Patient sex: F
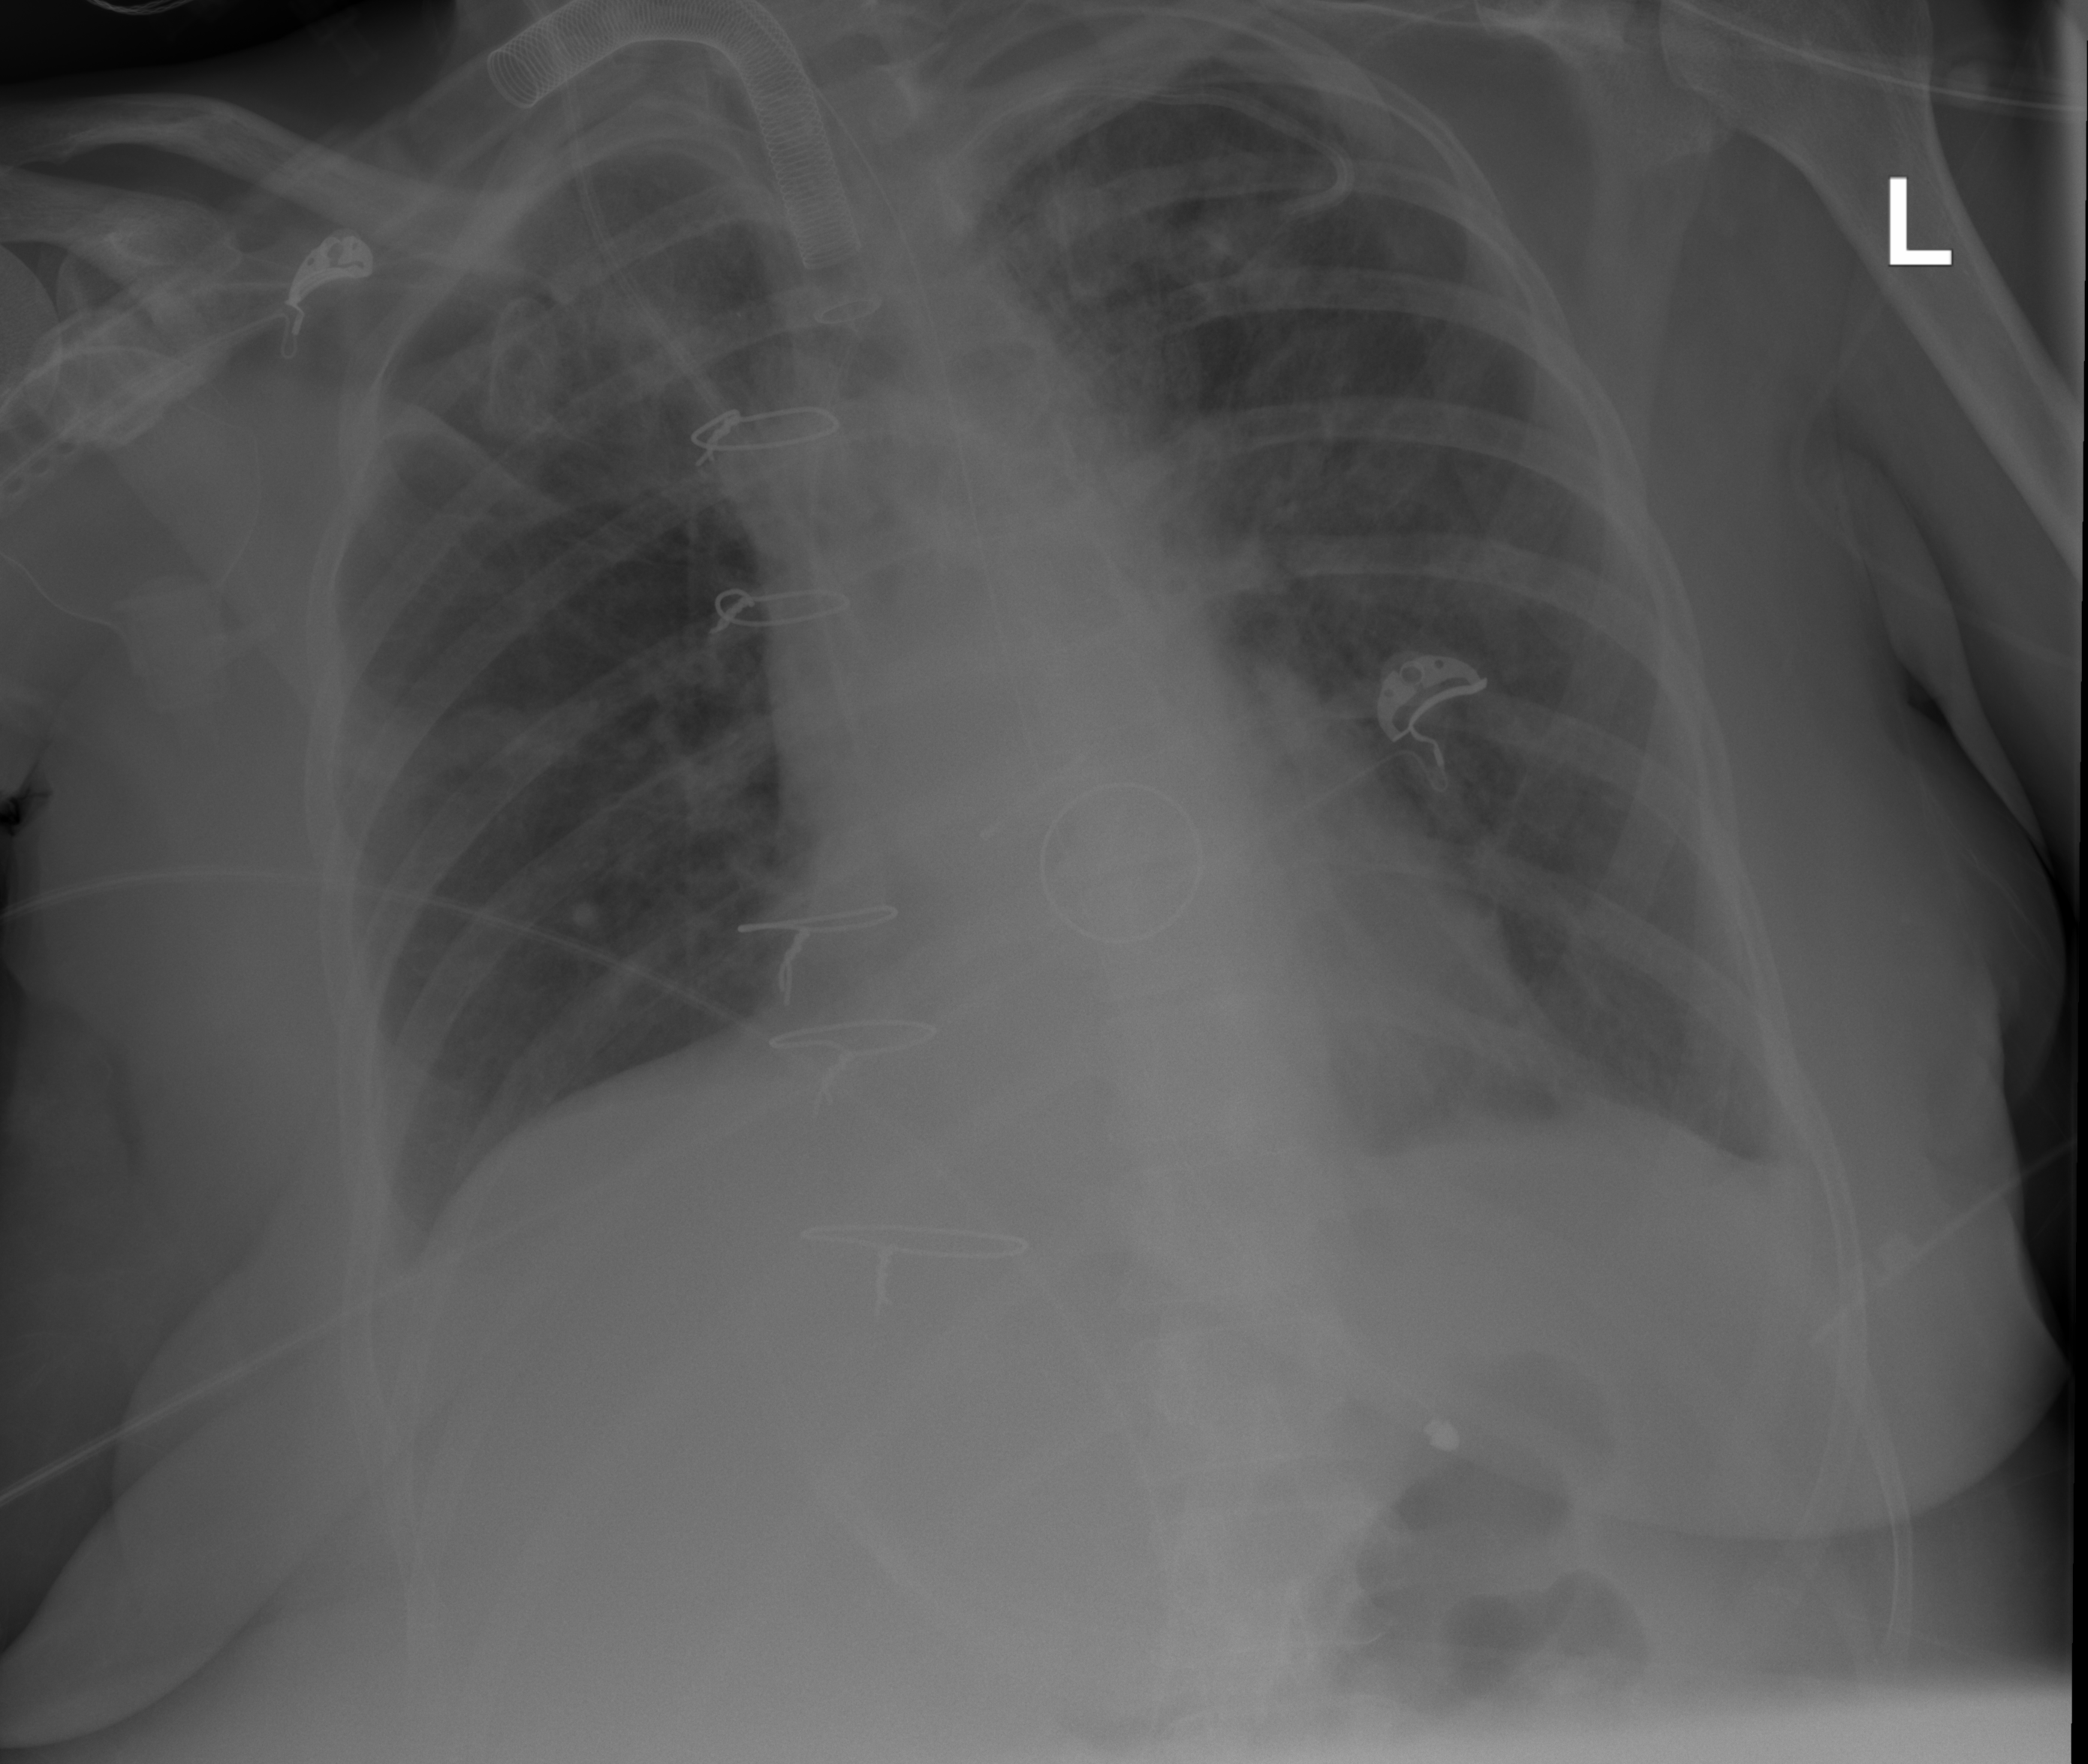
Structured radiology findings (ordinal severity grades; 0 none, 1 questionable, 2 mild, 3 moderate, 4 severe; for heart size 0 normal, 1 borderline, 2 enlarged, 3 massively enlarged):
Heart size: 0
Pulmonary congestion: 2
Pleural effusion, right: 0
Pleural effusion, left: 2
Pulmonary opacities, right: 0
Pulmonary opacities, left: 2
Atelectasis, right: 0
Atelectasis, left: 2